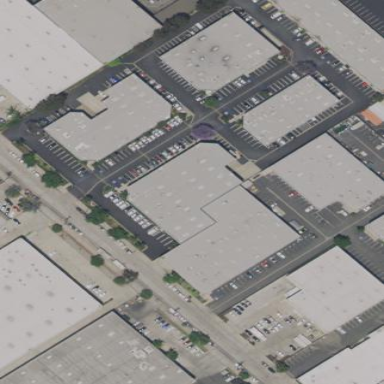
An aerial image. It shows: Warehouse.